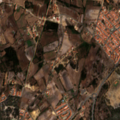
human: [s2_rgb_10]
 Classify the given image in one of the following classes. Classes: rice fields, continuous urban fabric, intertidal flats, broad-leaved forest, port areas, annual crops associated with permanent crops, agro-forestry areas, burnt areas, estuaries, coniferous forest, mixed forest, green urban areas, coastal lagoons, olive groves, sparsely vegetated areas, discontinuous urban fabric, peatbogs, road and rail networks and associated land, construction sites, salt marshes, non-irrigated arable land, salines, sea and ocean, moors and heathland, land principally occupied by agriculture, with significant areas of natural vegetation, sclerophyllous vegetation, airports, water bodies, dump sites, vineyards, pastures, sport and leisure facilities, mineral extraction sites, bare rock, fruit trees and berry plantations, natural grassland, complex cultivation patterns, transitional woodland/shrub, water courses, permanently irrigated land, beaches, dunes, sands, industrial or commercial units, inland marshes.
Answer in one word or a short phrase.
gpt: continuous urban fabric, discontinuous urban fabric, complex cultivation patterns, land principally occupied by agriculture, with significant areas of natural vegetation, transitional woodland/shrub